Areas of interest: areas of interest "Park Square"
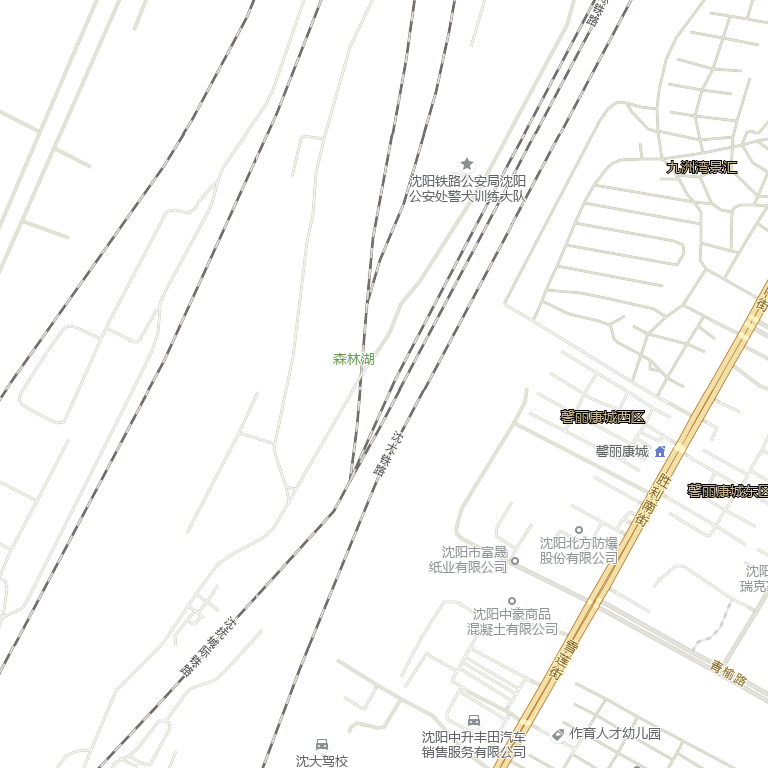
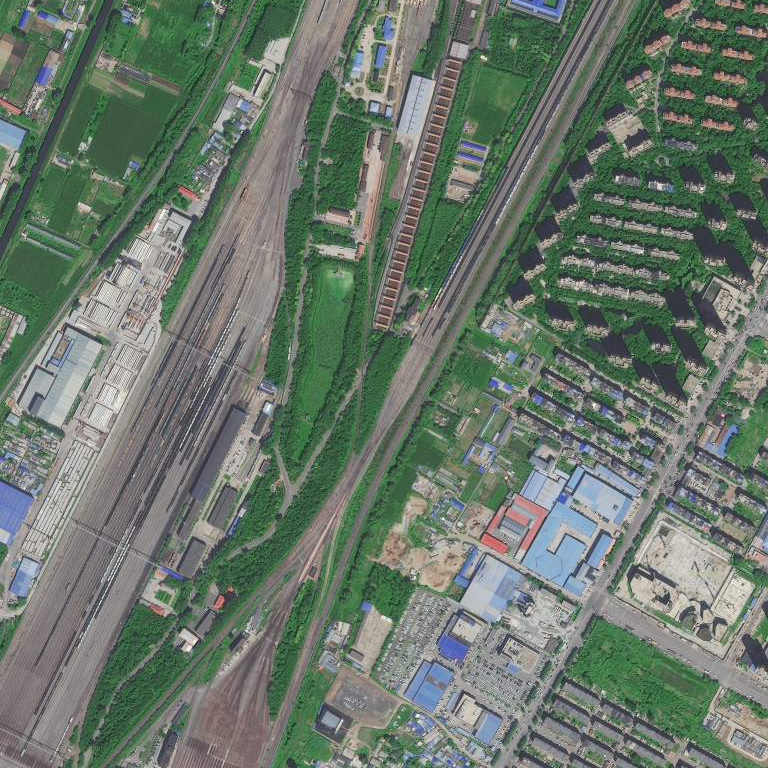